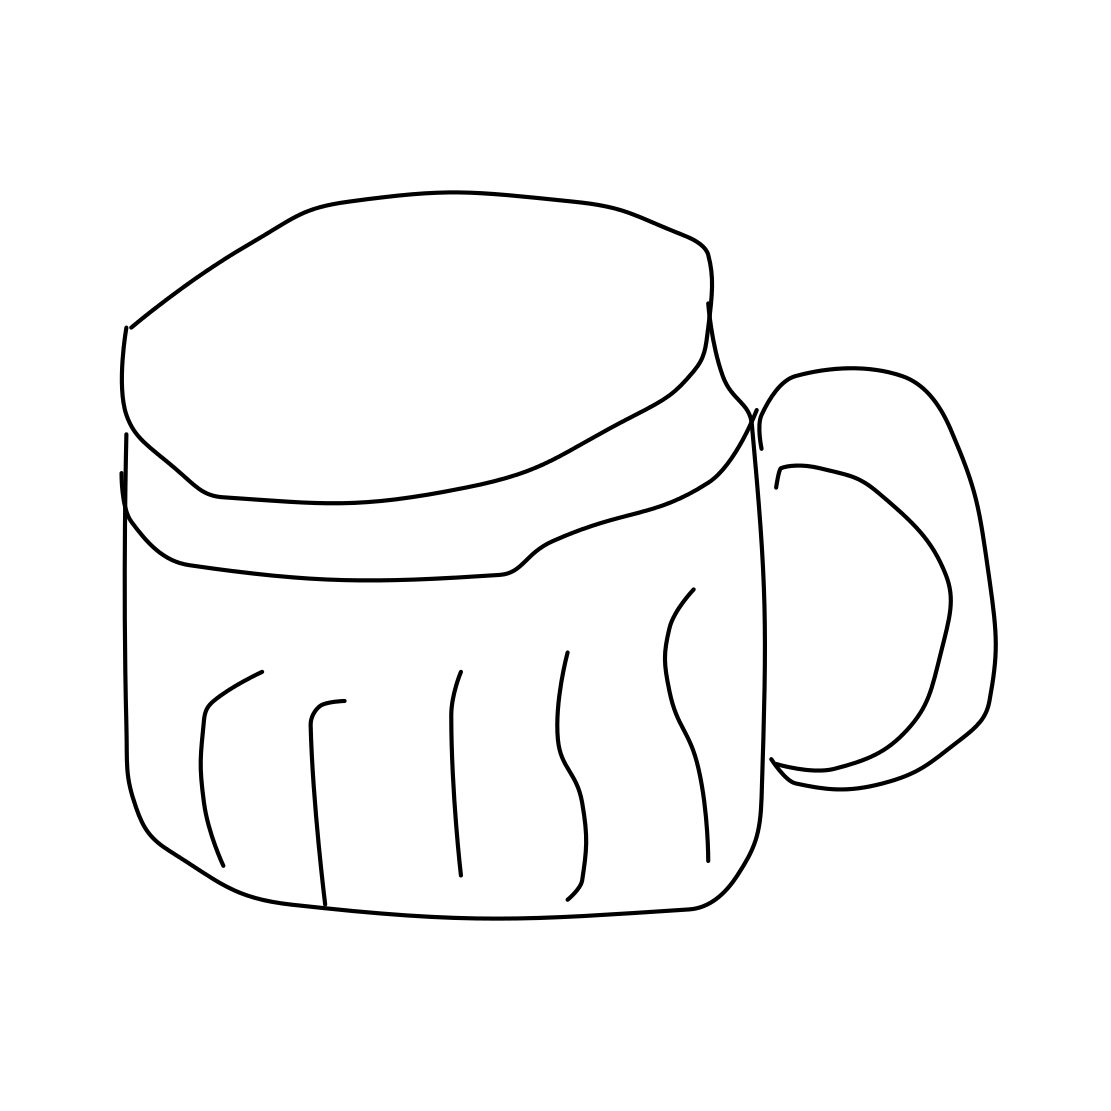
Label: mug